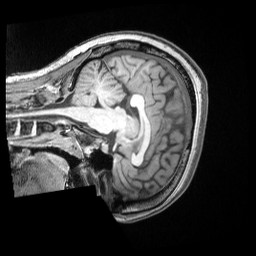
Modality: T1w
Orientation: sagittal
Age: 32
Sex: female
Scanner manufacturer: siemens
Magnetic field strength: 3 T
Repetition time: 2 s
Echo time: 0.00339 s